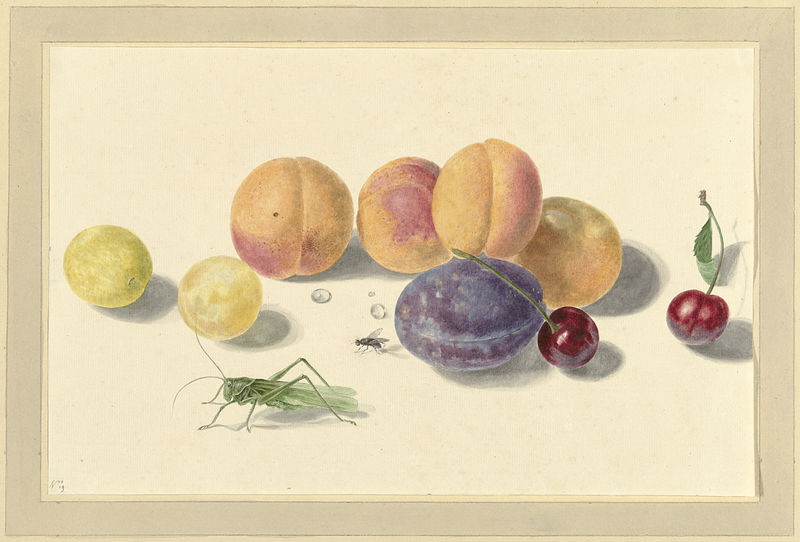
Titel: Perziken, pruimen, kersen en twee insecten
Künstler: Elisabeth Geertruida van de Kasteele
Standort: Amsterdam
Institution: Rijksmuseum
Schlagwörter: red, white, green, painting, yellow, fruit, background, nature, orange, water, light, color, shadow, fly, wings, peach, still life, watercolor, colorful, signature, legs, schatten, leaf, shading, shadows, papier, kirsche, tan, branch, realistic, border, zeichnung, stem, lila, framed, peaches, cherry, drops, blatt, plums, signed, oil paint, plum, bug, drop, insects, insect, obst, fliege, lemon, bugs, cricket, grasshopper, dead nature, lemons, cherries, pfirsich, apricots, apricot, mosquito, violett, früchte, still lilfe, stone fruit, droplet, heuschrecke, frücjte, frucht, traube, aprikose, mirabelle, tropfen, wassertropfen, kirchen, water drop, ripe, cheeriy, cheery, peachs